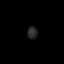
Tissue: lung
Cell type: Myeloid cells
Senescence score: 0.2388
Nuclear area (px): 121
Mean DAPI intensity: 41.033